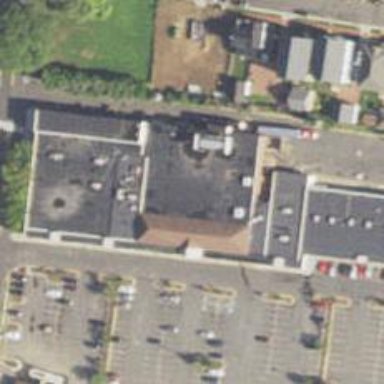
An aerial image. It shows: Supermarket.